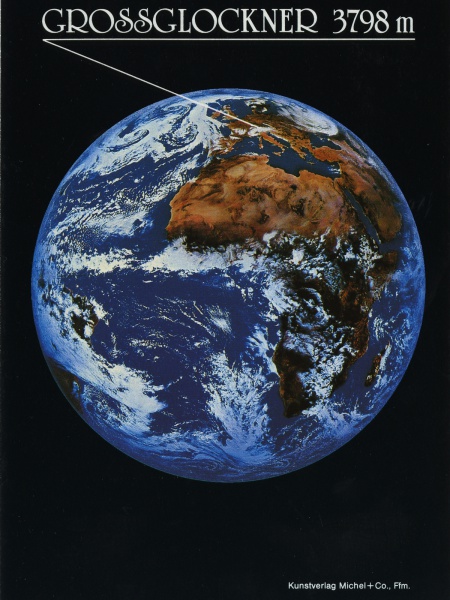
Institution: Gemeindearchiv Kals
Schlagwörter: berg, blau, himmel, meer, wasser, wolken, schwarz, haus, bild, erde, land, erdde, rund, schrift, ansicht, afrika, fläche, gebirge, gipfel, wüste, klein, amerika, atlantik, zahlen, hoch, foto, mond, höhe, alpen, wirbel, kugel, österreich, karte, klei, globus, welt, universum, mittelmeer, europa, planet, weltall, weltkugel, angabe, meter, lage, geographie, michel, meere, kontinent, all, ocean, kontinente, südpol, weltraum, satellit, google earth, kontinet, kunstverlag, großglockner, m, buchcover, meer wasser, kärnten, 3798, blauer planet, 3798 m, waldafrika, größter berg österreich, weltmacht, weltraumbild, unsere welt, satellitenfoto, datellit, satelli, reinhold messner, glbal, hoher berg, klimakatastrophe, afrola, atmosphäre#